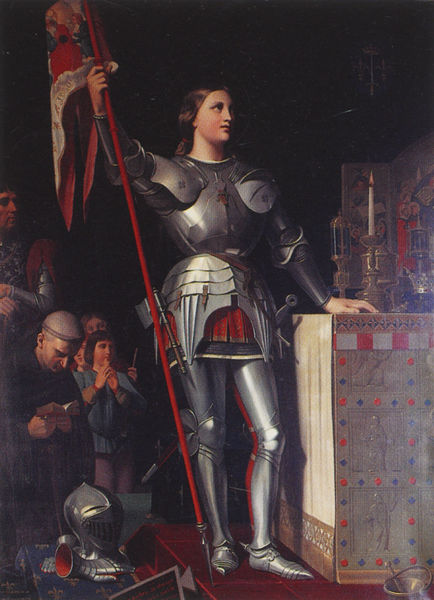
Titel: Jeanne d’Arc bei der Salbung des Königs Charles VII, in der Kathedrale von Rheims
Künstler: Jean-Auguste-Dominque Ingres
Institution: Orléans, Musée des Beaux - Arts
Schlagwörter: blau, gemälde, gott, hand, held, mann, frau, grau, handschuh, männer, schwarz, stützen, zimmer, rot, malerei, blond, augen, silber, porträt, kirche, haare, klassizismus, kinder, ofen, stab, fahne, flagge, banner, lanze, kerze, leuchter, metall, stufe, podest, junge, eisen, knabe, buch, burg, schwert, knien, soldat, helm, beten, gebet, lilie, ritter, rüstung, altar, kerzenständer, kerzenleuchter, jüngling, silbern, prinz, mönch, johanna, orleans, heilige, schutz, friede, stifter, jeanne, jeanne d'arc, jean d'arc, eisenschuhe, ritter mönch fahne, kriche altar